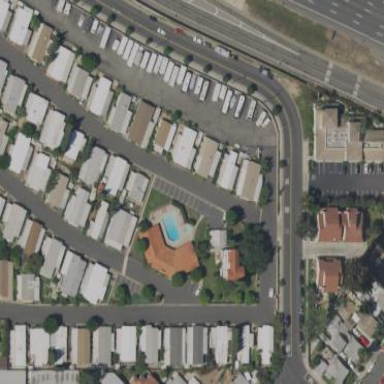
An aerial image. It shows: Residential area known as trailer park.